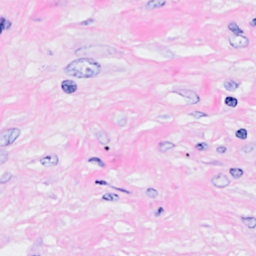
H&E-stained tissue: Breast